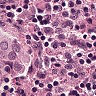
Metastatic tissue present: yes